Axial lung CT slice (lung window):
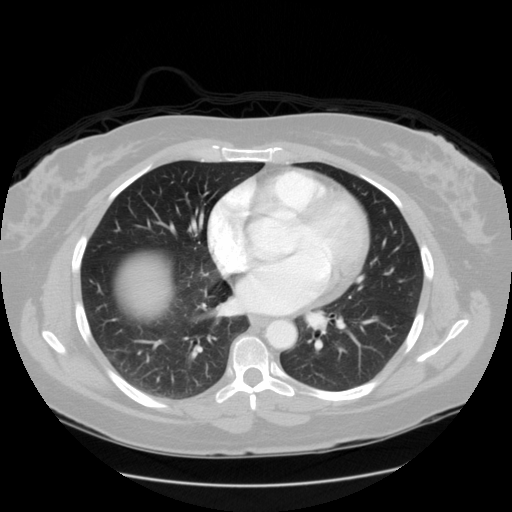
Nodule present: no